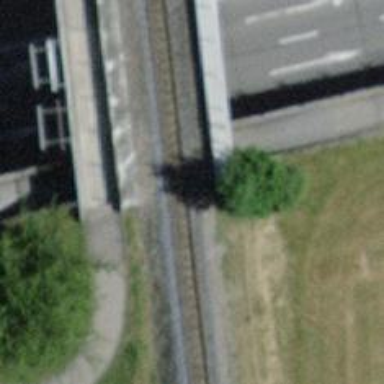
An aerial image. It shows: Narrow-gauge railway bridge with electrified tracks and single track passing over it.